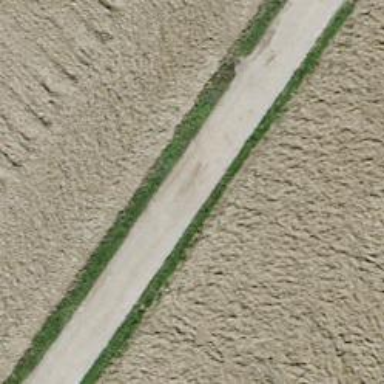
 commonly used for agricultural purposes."